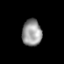
Tissue: prostate
Cell type: T cells
Senescence score: 0.3474
Nuclear area (px): 511
Mean DAPI intensity: 151.47